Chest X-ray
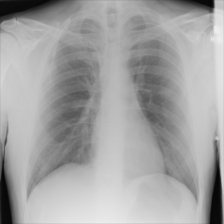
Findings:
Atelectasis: negative
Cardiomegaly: negative
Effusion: negative
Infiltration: negative
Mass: negative
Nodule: negative
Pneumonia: negative
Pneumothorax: negative
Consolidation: negative
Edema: negative
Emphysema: negative
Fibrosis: negative
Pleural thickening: negative
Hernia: negative